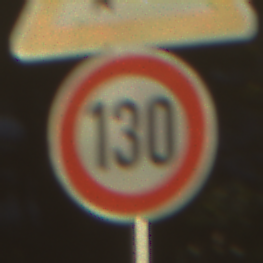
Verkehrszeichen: Geschwindigkeit130
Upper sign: DoppelkurveRechts
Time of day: SunriseSunset
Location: Outdoor (Nature)
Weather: PartlyCloudy
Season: NotSpecified
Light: Natural